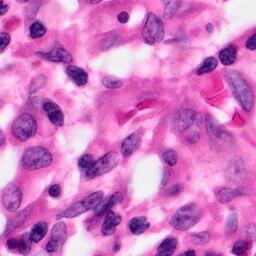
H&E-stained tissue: Pancreatic